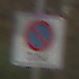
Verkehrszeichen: BeginnEingeschraenktesHalteverbotZone
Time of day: Midday
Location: Outdoor (Nature)
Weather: Overcast
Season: Autumn
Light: Natural